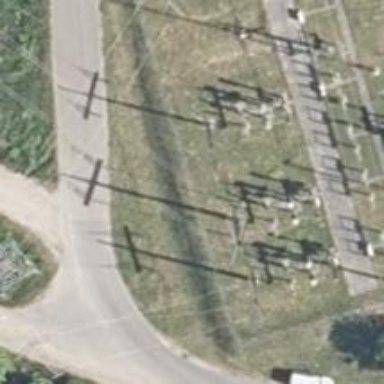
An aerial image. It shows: Power pole.